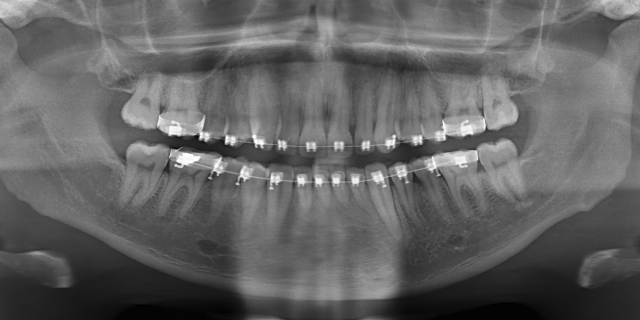
adult